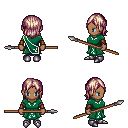
a pixel art fantasy rpg character, female body template, human, dark skin, sash dress, white pants, white blonde long bangs hairstyle, cloth bracers, metal boots, spear, four views (front, back, left, right), 2x2 character sprite sheet, small pixel art, hard edges, no anti-aliasing